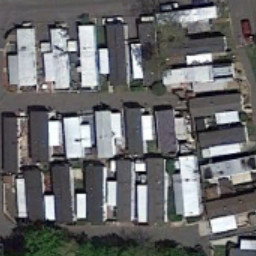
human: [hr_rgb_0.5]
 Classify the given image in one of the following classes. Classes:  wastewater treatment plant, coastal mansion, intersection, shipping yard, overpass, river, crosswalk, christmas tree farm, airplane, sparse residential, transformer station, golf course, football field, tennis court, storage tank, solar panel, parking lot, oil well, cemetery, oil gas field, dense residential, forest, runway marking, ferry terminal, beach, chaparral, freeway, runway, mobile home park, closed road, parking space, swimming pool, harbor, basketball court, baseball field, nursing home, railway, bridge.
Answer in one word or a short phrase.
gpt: mobile home park